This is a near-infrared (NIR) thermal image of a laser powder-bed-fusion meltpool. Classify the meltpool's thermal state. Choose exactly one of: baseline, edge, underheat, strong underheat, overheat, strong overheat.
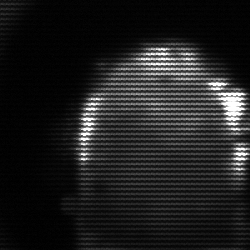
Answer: baseline